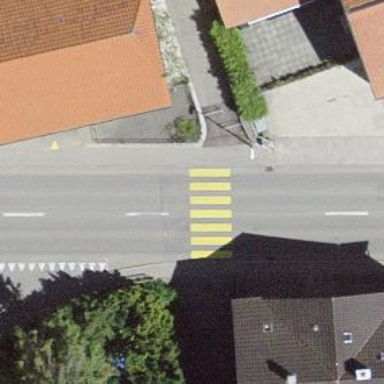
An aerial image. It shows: Zebra crossing on the road.